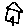
Label: house